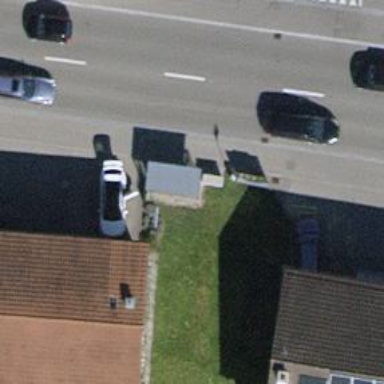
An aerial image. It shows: Pillar post box is available as amenity.